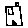
Label: house